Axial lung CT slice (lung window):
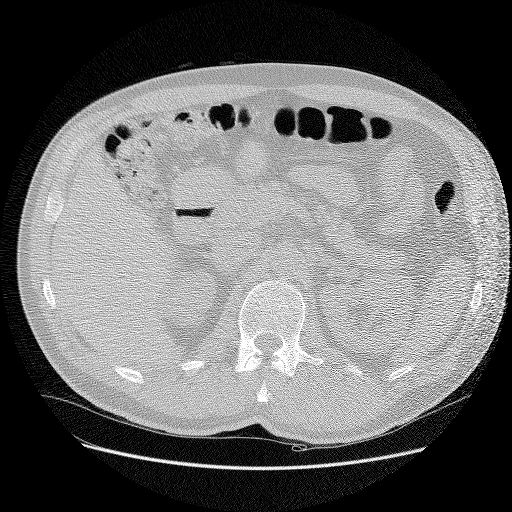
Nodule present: no